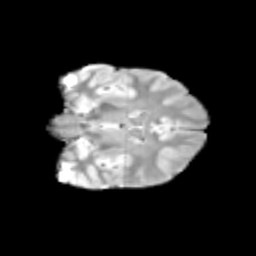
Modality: T2w
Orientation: coronal
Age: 12
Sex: female
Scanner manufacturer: siemens
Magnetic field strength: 3 T
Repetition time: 3.8 s
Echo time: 0.07 s